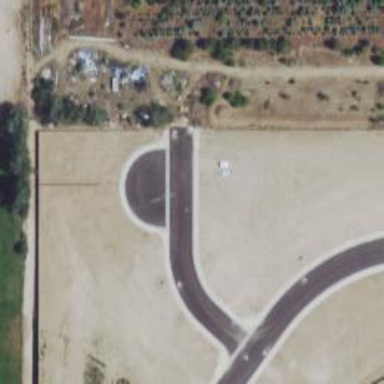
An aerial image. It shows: Turning circle on the road.